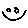
Label: smiley face